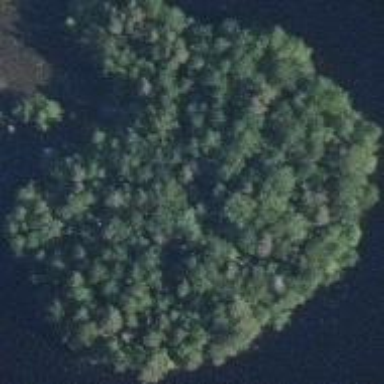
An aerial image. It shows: Islet covered with woodland.